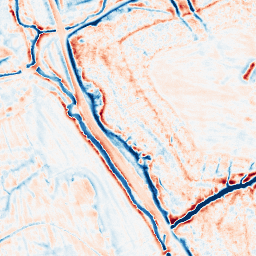
Category: edge_preserving
Decomposition family: bilateral
Decomposition parameters: d: 15
sigma_color: 75
sigma_space: 100
Upsampling method: quadratic
Upsampling parameters: scale: 8
Upsampling scale: 8